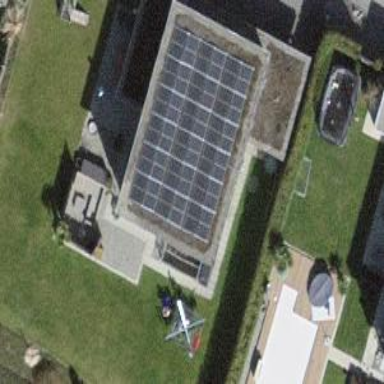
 consisting of solar photovoltaic panels."